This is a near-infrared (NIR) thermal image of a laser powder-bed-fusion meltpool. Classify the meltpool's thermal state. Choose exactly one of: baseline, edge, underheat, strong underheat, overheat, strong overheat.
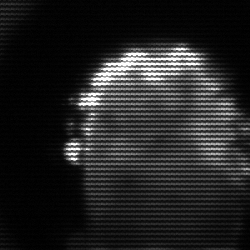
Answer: baseline